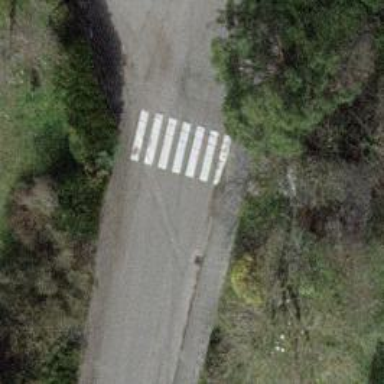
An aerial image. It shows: Marked crossing on the road.